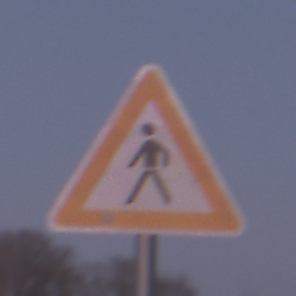
Verkehrszeichen: FussgaengerRechts
Umgebung: Outdoor, Nature
Tageszeit: SunriseSunset
Wetter: Clear
Licht: Natural
Jahreszeit: NotSpecified
Kontrast: LowContrast